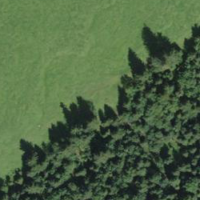
EUNIS habitat code: 43
Species observed at this site:
Plantago media